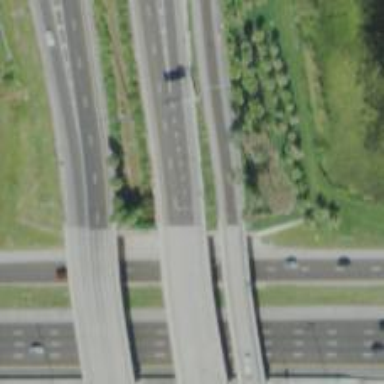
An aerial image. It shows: Motorway junction.